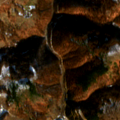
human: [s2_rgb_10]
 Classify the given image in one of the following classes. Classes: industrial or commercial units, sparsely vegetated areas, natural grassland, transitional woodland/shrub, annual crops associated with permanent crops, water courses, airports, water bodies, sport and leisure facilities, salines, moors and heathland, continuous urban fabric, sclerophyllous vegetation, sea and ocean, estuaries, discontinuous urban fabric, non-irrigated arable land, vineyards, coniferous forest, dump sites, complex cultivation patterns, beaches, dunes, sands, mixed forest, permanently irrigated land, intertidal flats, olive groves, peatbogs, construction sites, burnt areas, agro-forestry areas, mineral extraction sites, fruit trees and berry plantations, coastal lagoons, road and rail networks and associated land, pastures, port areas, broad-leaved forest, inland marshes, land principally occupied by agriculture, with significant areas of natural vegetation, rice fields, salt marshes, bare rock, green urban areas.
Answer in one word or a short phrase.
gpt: broad-leaved forest, mixed forest, natural grassland, transitional woodland/shrub